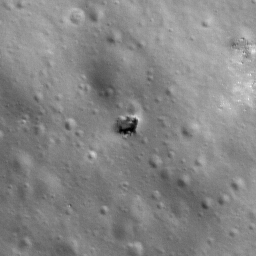
Pit: Harriot 1
Host crater: Harriot
Host type: impact_melt
Lunar coordinates: latitude 33.293, longitude 114.291